Aerial crown-view tile of a tropical tree (Barro Colorado Island, Panama), acquired 20240611:
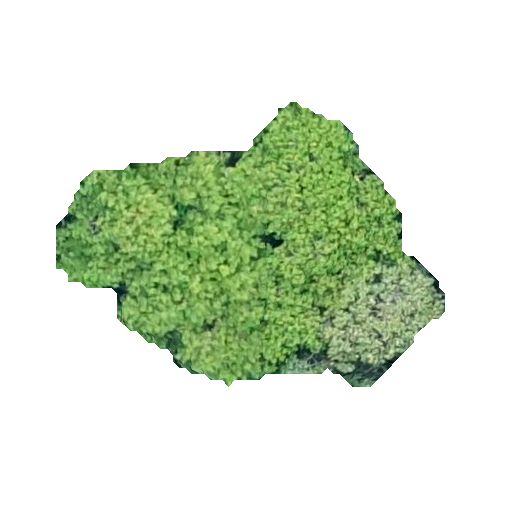
Species: Protium stevensonii
GBIF accepted scientific name: Tetragastris panamensis
Crown area: 110.789 m²